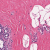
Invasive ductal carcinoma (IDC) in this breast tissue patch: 0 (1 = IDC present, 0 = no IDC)